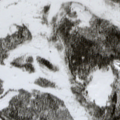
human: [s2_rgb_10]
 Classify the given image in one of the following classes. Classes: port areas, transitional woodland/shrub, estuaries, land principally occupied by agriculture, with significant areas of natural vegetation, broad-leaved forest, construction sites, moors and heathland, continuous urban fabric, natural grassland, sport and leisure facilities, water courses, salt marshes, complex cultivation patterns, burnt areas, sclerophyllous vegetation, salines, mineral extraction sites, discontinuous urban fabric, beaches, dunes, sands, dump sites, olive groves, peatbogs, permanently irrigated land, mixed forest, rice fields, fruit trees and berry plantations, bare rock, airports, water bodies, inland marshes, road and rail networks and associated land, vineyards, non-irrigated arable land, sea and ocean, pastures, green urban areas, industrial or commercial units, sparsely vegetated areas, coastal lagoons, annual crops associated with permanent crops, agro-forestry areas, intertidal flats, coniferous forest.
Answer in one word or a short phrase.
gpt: coniferous forest, mixed forest, peatbogs